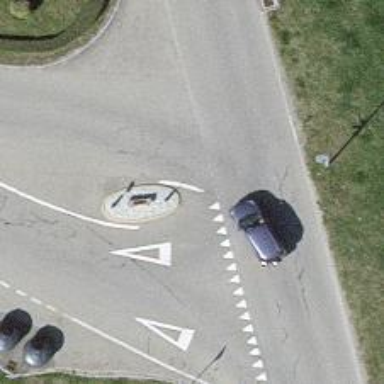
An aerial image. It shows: Road with "give way" sign.